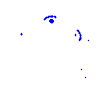
Particle: kaon